Question: I'm newbie to silverlight. Please help me find setting page title.

See I don't want /Pages/Page1.xaml in browser title.
'''
private void hlHome_Click(object sender, RoutedEventArgs e)
{
//HtmlDocument document = HtmlPage.Document;
//document.SetProperty("title", "Sample Title");
this.frameContainer.Navigate(new Uri("/Pages/Home.xaml", UriKind.Relative));
}
private void frameContainer_NavigationFailed(object sender, System.Windows.Navigation.NavigationFailedEventArgs e)
{
e.Handled = true;
frameContainer.Navigate(new Uri("/Pages/ErrorPage.xaml", UriKind.Relative));
}
'''
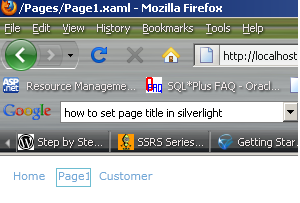
Answer: It sounds to me that you haven't specified the 'Title' property in your 'Page1.xaml'.
'''
<navigation:Page x:Class="NavApp.Views.Page1"
xmlns="http://schemas.microsoft.com/winfx/2006/xaml/presentation"
xmlns:x="http://schemas.microsoft.com/winfx/2006/xaml"
xmlns:d="http://schemas.microsoft.com/expression/blend/2008"
xmlns:mc="http://schemas.openxmlformats.org/markup-compatibility/2006"
mc:Ignorable="d"
xmlns:navigation="clr-namespace:System.Windows.Controls;assembly=System.Windows.Controls.Navigation"
d:DesignWidth="640" d:DesignHeight="480" Background="Blue"
Title="Your title here"
>
'''
Altenatively if you need to assign the title dynamically you can do it in code during 'OnNavigatedTo' in the code-behind.